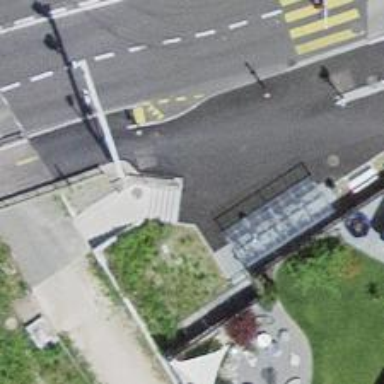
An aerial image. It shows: Bicycle parking facility.